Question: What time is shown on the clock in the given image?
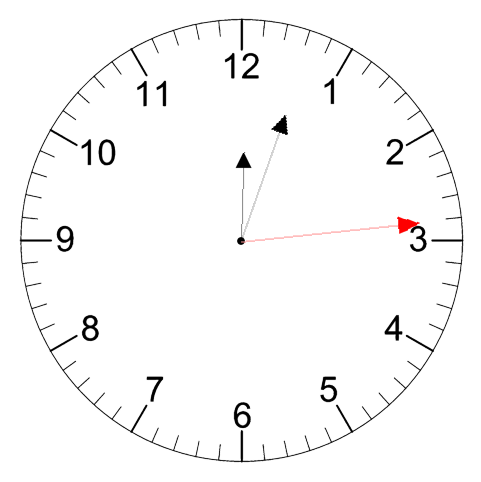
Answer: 12:03:14